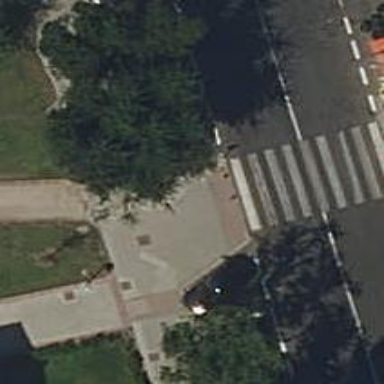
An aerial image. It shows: Bollard barrier.